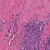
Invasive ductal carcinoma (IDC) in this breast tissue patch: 1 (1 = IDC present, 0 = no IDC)